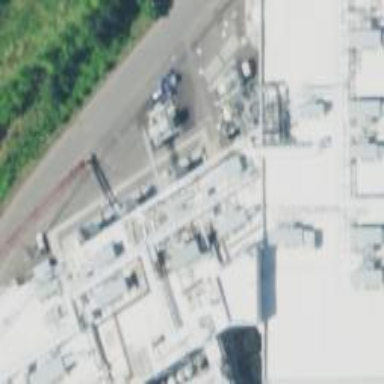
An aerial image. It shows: Industrial building.